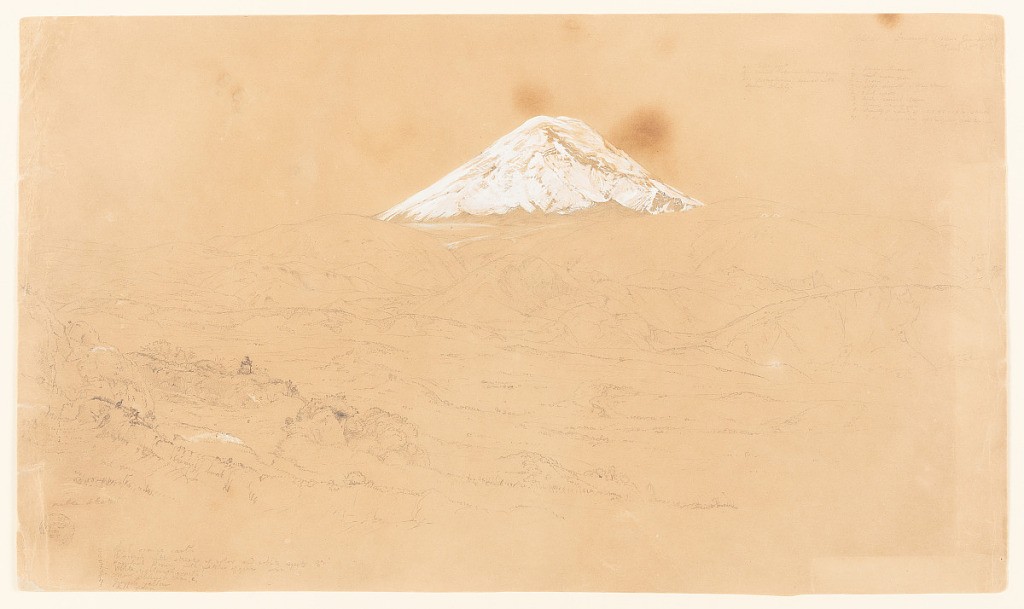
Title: Snow-Capped Chimborazo from Guanujo, Ecuador
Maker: Frederic Edwin Church, American, 1826–1900
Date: June 12, 1857
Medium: Graphite, brush and white gouache on tan wove paper
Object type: Drawing
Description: Landscape sketch showing a view of Chimborazo and neighboring mountains from the town of Guanujo, Ecuador. The grassy and rocky slope of the hill upon which the artist stands is visible in the foreground at lower left, gently descending towards center. Across a rolling valley that comprises the middle distance, the rugged foothills of Chimborazo ascend to the mountain's lofty, snow-capped peak at upper center, rendered in white gouache. Imposing mountain ridges flank Chimborazo at left and right.